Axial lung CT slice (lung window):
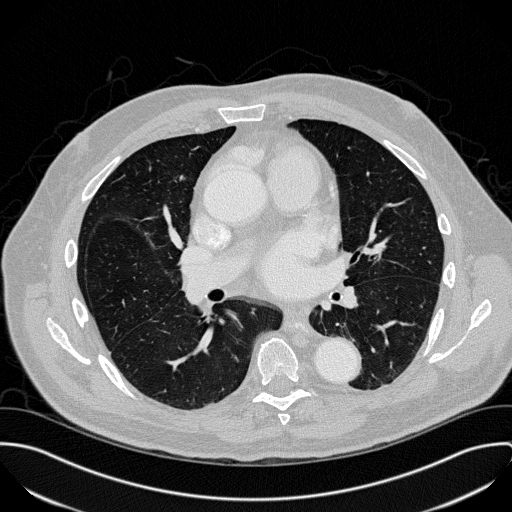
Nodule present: no